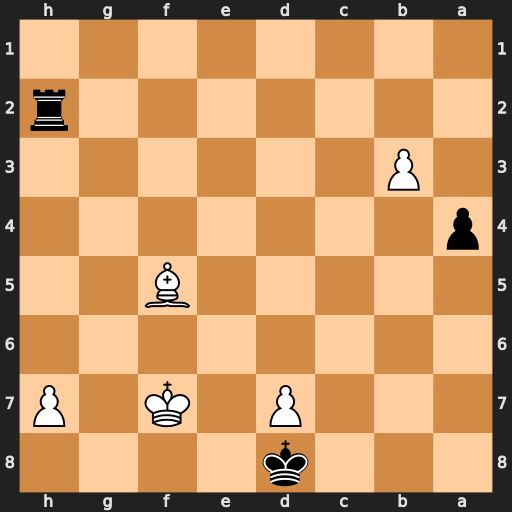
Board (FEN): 3k4/3P1K1P/8/5B2/p7/1P6/7r/8
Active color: b
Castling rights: -
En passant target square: -
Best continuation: a3 Bb1 Rxh7+ Bxh7 a2 Bf5 a1=Q